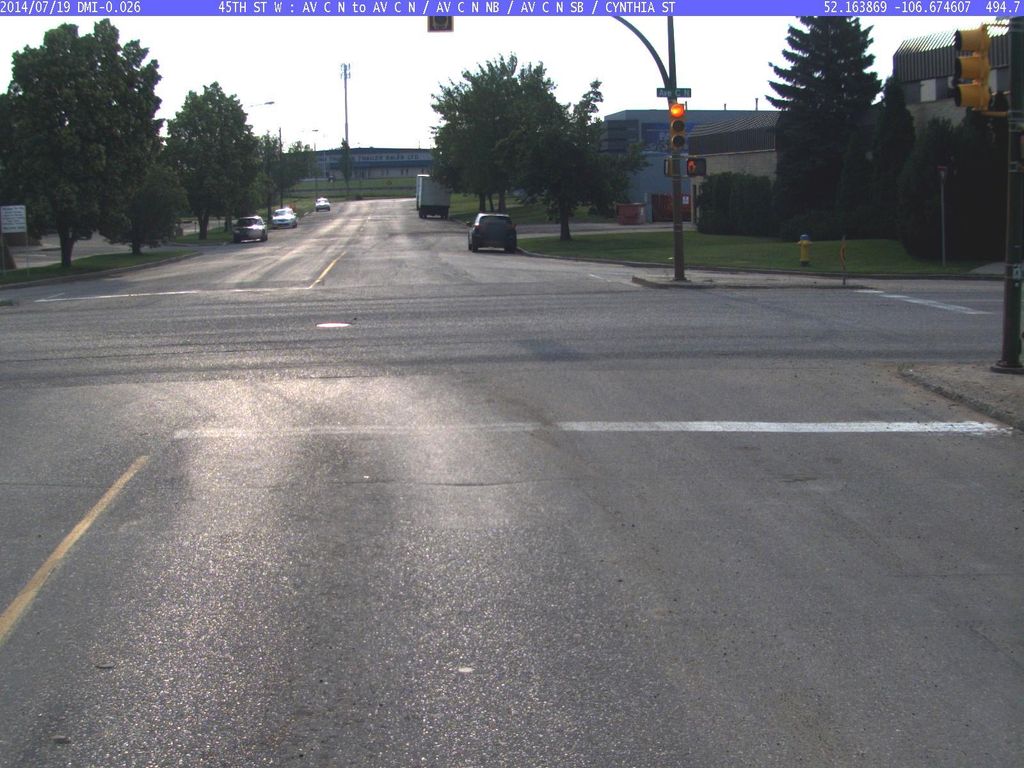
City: saskatoon